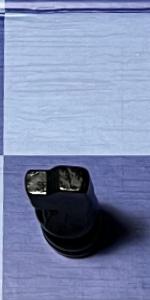
Label: Knight_Black